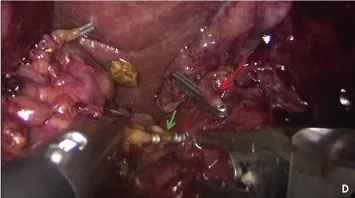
Safe clipping and section of the cystic artery (red arrow) and cystic duct (green arrow) visualised on the right side of the common bile duct.
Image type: medical_photograph (other_medical_photograph)